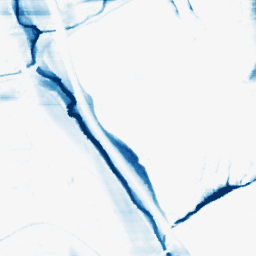
Category: morphological
Decomposition family: morphological_rect
Decomposition parameters: operation: closing
width: 50
height: 5
Upsampling method: regularized
Upsampling parameters: scale: 4
lambda_reg: 0.01
Upsampling scale: 4